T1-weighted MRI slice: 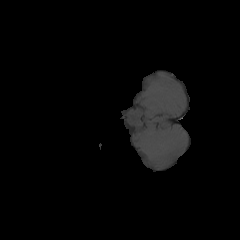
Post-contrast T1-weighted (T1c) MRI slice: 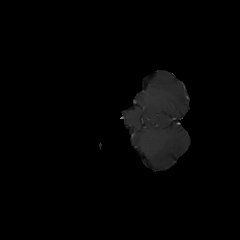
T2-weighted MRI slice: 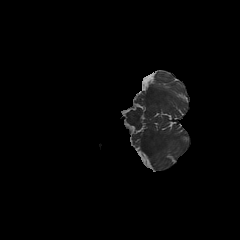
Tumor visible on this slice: no